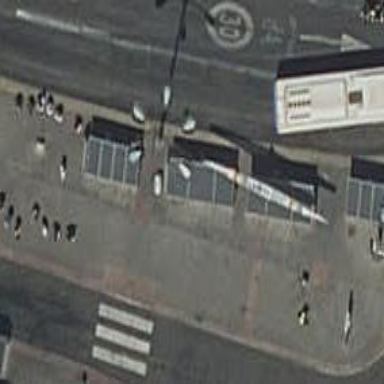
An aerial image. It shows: Bus stop with shelter. It is platform for public transport.